Question: I am trying to develop a puzzle game where we display a shuffled word in blocks and user has to tap in proper order to form the word.I have an array of around 3k words and I have shuffled the array and formed a jumbled array.Now I want to pick a word eventually string,shuffle it and display the shuffled arrangement in boxes,say for instance the word is cricket,it should appear something of the below format on the screen:

Here is how I shuffled the array and formed a jumbled one
'''
srandom(time(NULL));
for (NSInteger x=0;x<[greWordsArray count];x++)
{
NSInteger randomNumber = (random() % ([greWordsArray count] - x)) + x;
[greWordsArray exchangeObjectAtIndex:x withObjectAtIndex:randomNumber];
}
'''
I also forgot to say I have a "new" button where if user clicks it,new word should appear and as usual it should be in shuffled mode,then display in blocks.
Can some one please guide me on how to accomplish this,I wonder what to use for displaying characters in blocks,whether it is buttons,text field or some other object.I also need some assistance regarding changing number of blocks depending on word length.Also how to display the selected character on label.I do acknowledge we can take label and arrange characters on it,but what is the recommended way,should I take a label for each character or a single label,then allow spacing depending on character selection.If so how should I do this.
People would have wondered what I have tried,but please help me as I am new to these kind of puzzle games,at least provide me with some understandable source to get started.
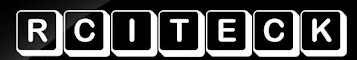
Answer: I found a lot more precise and logical answer to my problem,
As alpha mentioned,we need to shuffle the array and form a sorted one,we need to assign a random word to jumbledWord based on index,say for instance:
'''
int randomWordIndex = (int)arc4random%[greWordsArray count];
self.jumbledWord = [greWordsArray objectAtIndex:randomWordIndex];
'''
Now we are ready with creating buttons based on word length.Here it is:
'''
-(void)buttonsCreation:(int)noOfButtons
{
NSMutableArray *charactersArray = [NSMutableArray array];
self.wordButtons = [[NSMutableArray alloc]initWithCapacity:20];
BOOL record = NO;
int randomNumber;
for (int i=0; [charactersArray count] < jumbledWord.length; i++) //Loop for generate different random values
{
randomNumber = arc4random() % jumbledWord.length;//generating random number
if(i==0)
{
[charactersArray addObject:[NSNumber numberWithInt:randomNumber]];
}
else
{
for (int j=0; j<= [charactersArray count]-1; j++)
{
if (randomNumber ==[[charactersArray objectAtIndex:j] intValue])
record = YES;
}
if (record == YES)
record = NO;
else
[charactersArray addObject:[NSNumber numberWithInt:randomNumber]];
}
}
int arrayValue;
float x = 100.0;
float y = 100.0;
for(int i=0;i<[jumbledWord length];i++)
{
if(i>=0 && i<10)
{
arrayValue = [[charactersArray objectAtIndex:i] intValue];
x = x + 33;
UIButton *characterButton = [UIButton buttonWithType:UIButtonTypeRoundedRect];
characterButton.frame = CGRectMake(x,175.0, 35.0, 35.0);
[wordButtons addObject:characterButton];
NSString *characterValue = [NSString stringWithFormat:@"%c",[jumbledWord characterAtIndex:arrayValue]];
[characterButton setTitle:characterValue forState:UIControlStateNormal];
[characterButton addTarget:self action:@selector(buttonClicked:) forControlEvents:UIControlEventTouchUpInside];
[characterButton setTag:arrayValue];
[self.view addSubview:characterButton];
}
else if(i>=10 && i<15)
{
y = y + 33;
UIButton *characterButton = [UIButton buttonWithType:UIButtonTypeRoundedRect];
characterButton.frame = CGRectMake(y,200.0, 35.0, 35.0);
[wordButtons addObject:characterButton];
NSString *characterValue = [NSString stringWithFormat:@"%c",[jumbledWord characterAtIndex:i]];
[characterButton setTitle:characterValue forState:UIControlStateNormal];
[characterButton addTarget:self action:@selector(buttonClicked:) forControlEvents:UIControlEventTouchUpInside];
[characterButton setTag:i];
[self.view addSubview:characterButton];
}
}
}
'''
Please note that the x and y values may vary based on one's requirement.I have briefly set co-ordinate locations of x and y based on word length,You may change if you want,thanks :)
Hope it helps some one,happy coding!!